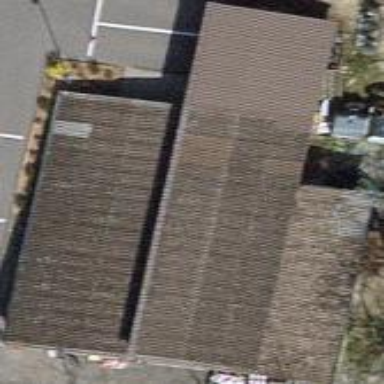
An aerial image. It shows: Industrial building.